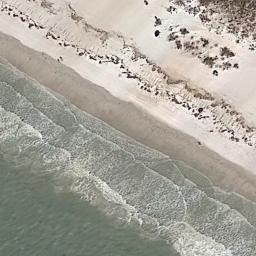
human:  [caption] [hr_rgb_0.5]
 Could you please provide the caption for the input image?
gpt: The beach is made up of green seawater and the white coast .

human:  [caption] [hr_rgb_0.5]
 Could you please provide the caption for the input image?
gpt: The beach with khaki sand and some small dirt slopes on the beach .

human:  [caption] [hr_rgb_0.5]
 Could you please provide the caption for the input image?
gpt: Light water and white sandy beach .

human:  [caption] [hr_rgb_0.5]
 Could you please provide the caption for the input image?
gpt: The beach is slender .

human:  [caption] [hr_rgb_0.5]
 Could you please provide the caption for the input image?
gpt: Many stones of different sizes are on the beach .